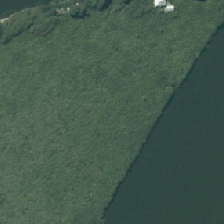
Land cover: deciduous_hardwood